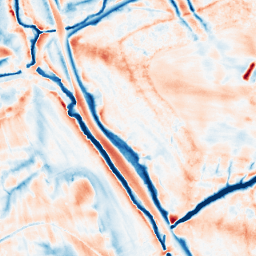
Category: edge_preserving
Decomposition family: guided
Decomposition parameters: radius: 8
eps: 0.001
Upsampling method: bilinear
Upsampling parameters: scale: 4
Upsampling scale: 4